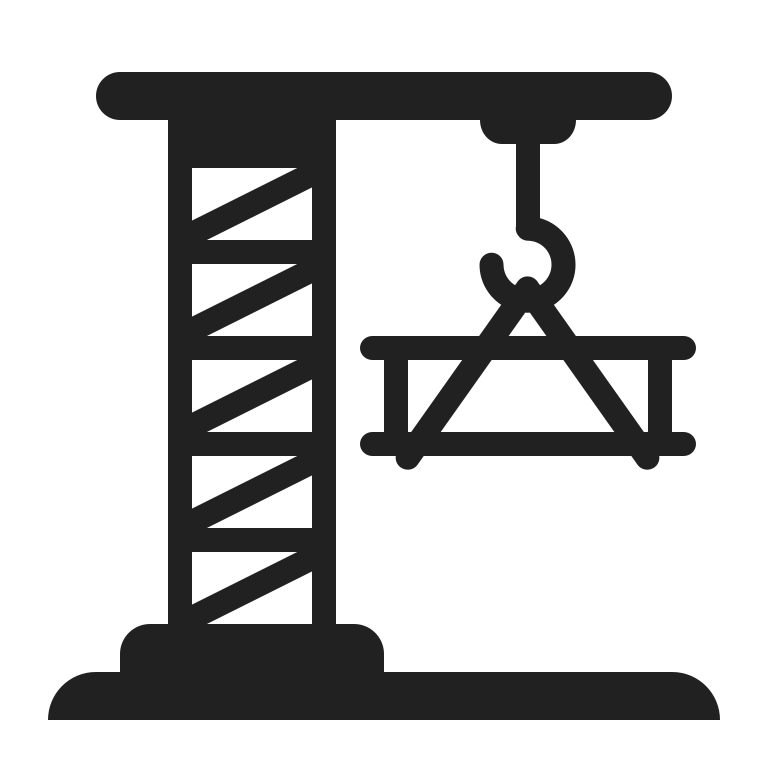
building construction high contrast